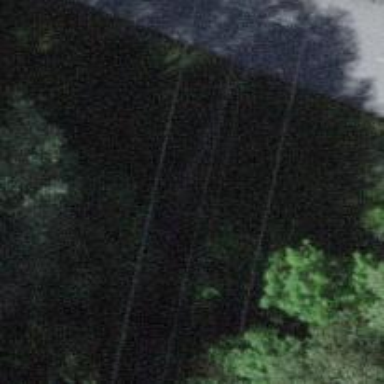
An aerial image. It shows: Path on bridge.